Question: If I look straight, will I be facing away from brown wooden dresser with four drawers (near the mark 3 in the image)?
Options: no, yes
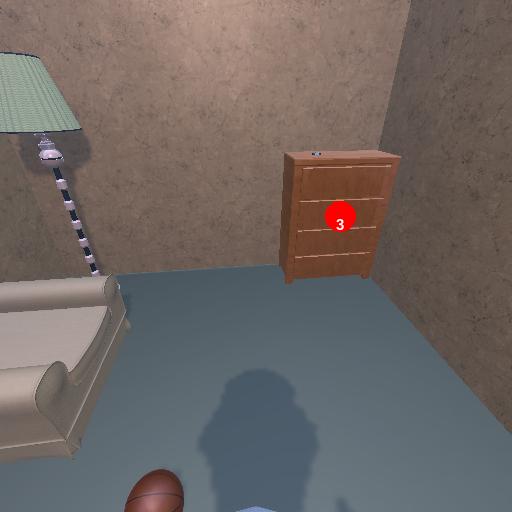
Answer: no